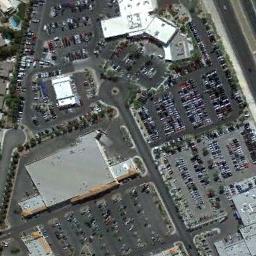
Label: parking_lot